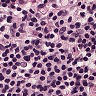
Metastatic tissue present: no